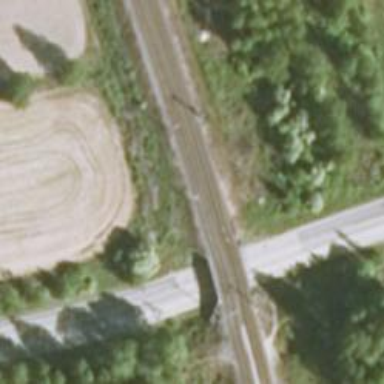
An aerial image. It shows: Bridge used by trains with continuous electrified contact lines.